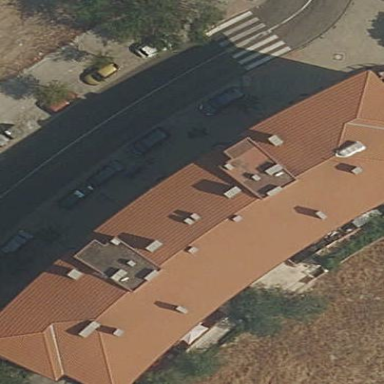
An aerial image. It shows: View of apartment building.